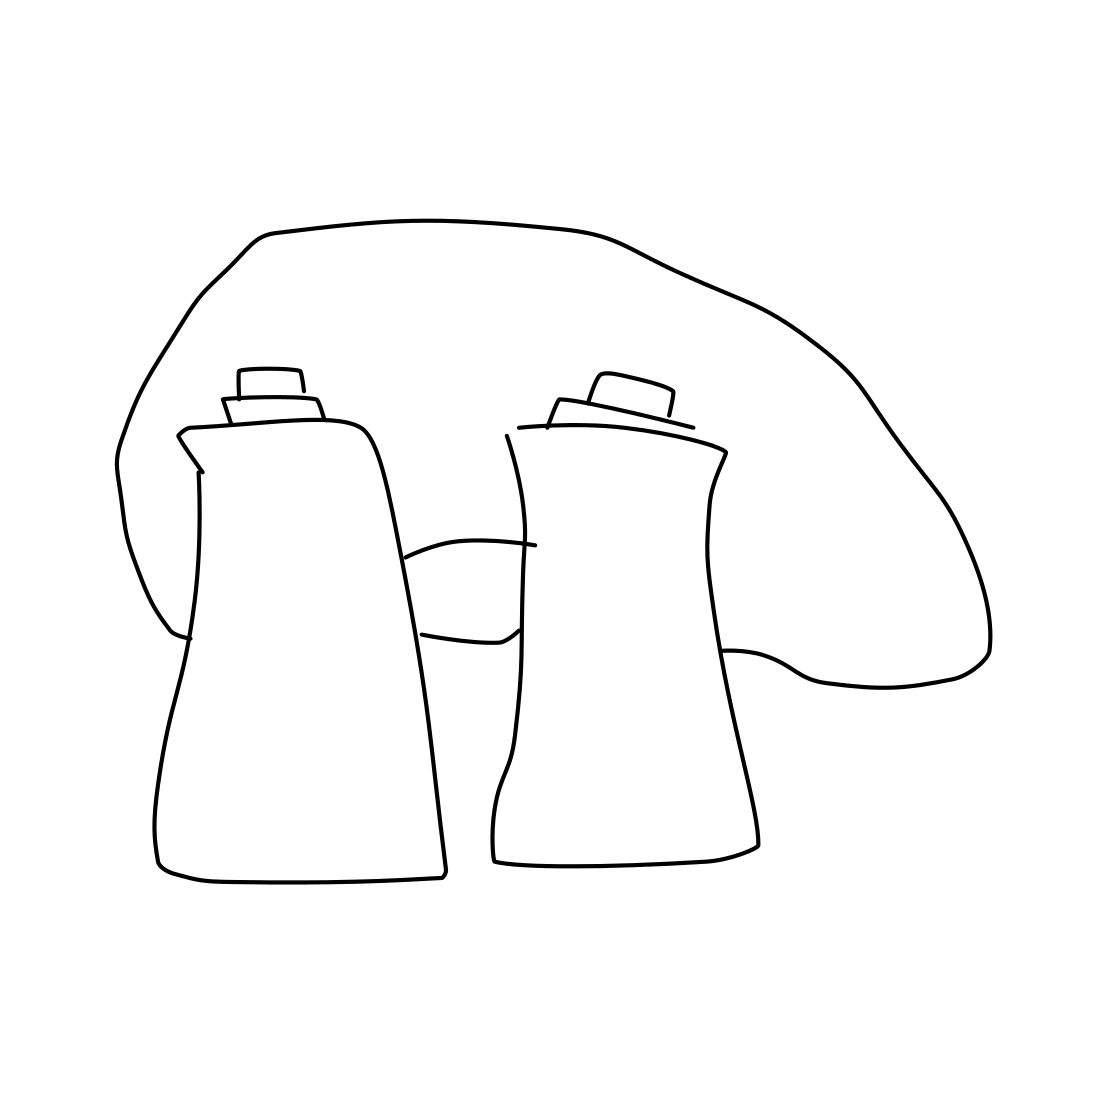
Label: binoculars